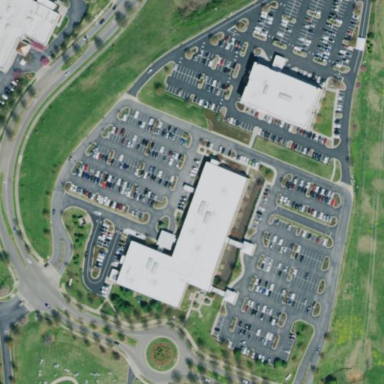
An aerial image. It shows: Healthcare clinic building.